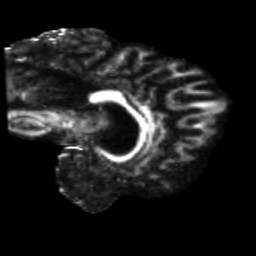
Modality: FA
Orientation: sagittal
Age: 68
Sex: female
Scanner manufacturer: siemens
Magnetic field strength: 3 T
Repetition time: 5.25 s
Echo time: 0.08 s